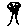
Label: tree